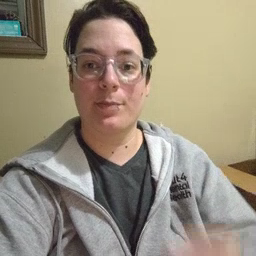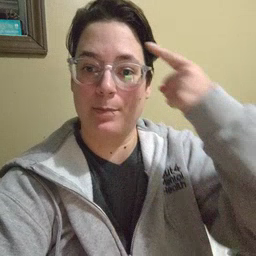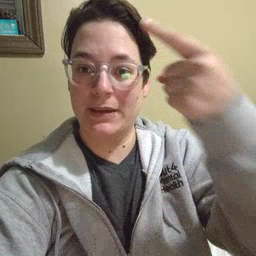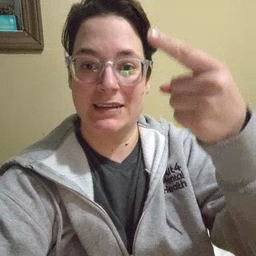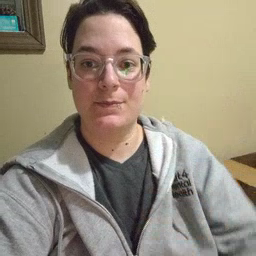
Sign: penny